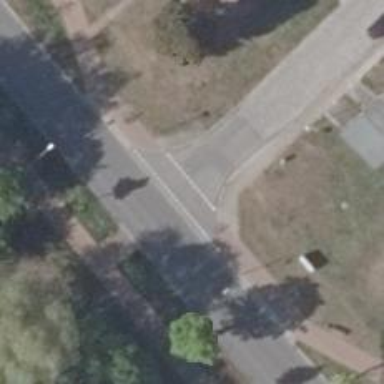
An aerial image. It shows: Uncontrolled road crossing.